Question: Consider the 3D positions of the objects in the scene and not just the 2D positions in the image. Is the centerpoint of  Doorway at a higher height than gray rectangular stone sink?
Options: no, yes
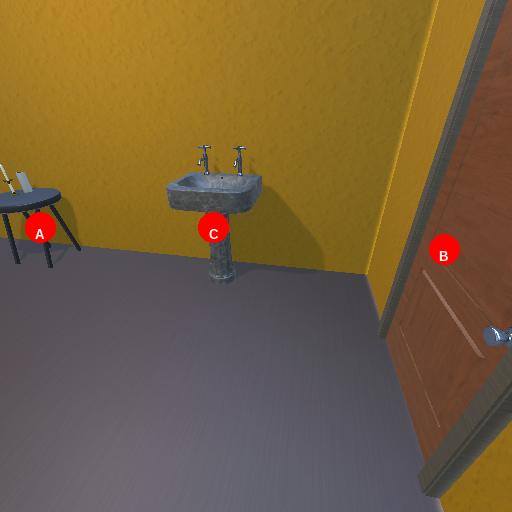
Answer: no